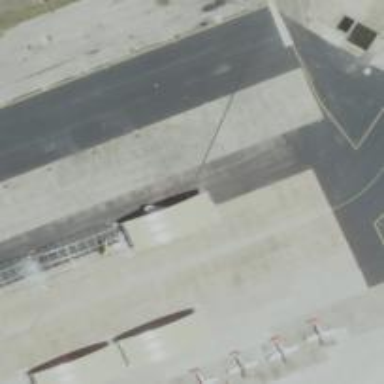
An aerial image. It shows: Asphalt taxiway in the airport.